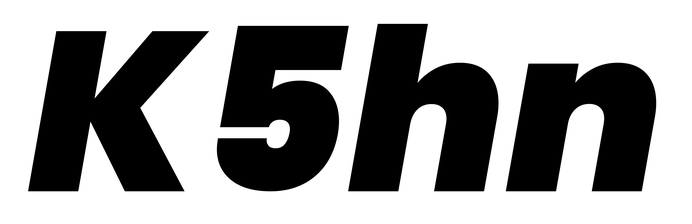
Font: Poppins-BlackItalic